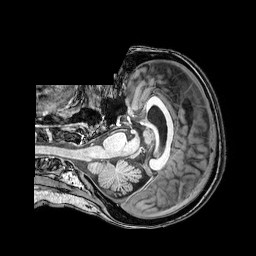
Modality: T1w
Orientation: axial
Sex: female
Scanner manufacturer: philips
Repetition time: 0.008128 s
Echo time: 0.00372 s